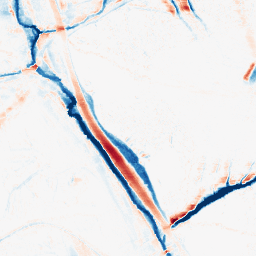
Category: morphological
Decomposition family: morphological_ellipse
Decomposition parameters: operation: average
width: 10
height: 20
Upsampling method: quadratic
Upsampling parameters: scale: 8
Upsampling scale: 8